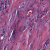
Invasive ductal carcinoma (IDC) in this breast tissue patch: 1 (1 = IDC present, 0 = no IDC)